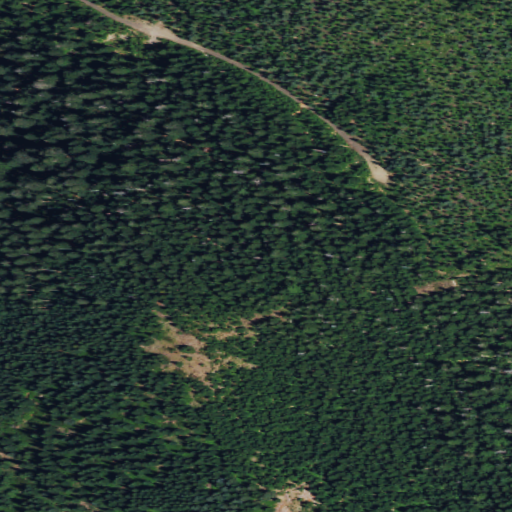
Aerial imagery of mountain in Washington named Timbered Peak containing grassland, evergreen forest, low intensity development, open development, and medium intensity development